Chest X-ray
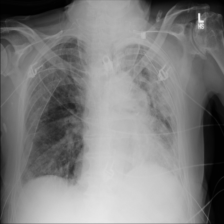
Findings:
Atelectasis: negative
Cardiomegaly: negative
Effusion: negative
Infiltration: positive
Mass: negative
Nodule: negative
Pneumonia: negative
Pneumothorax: negative
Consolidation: negative
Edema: negative
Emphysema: negative
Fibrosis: negative
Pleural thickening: negative
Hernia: negative